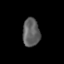
Tissue: skin
Cell type: Epithelial cells
Senescence score: 0.2478
Nuclear area (px): 477
Mean DAPI intensity: 95.405